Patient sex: F
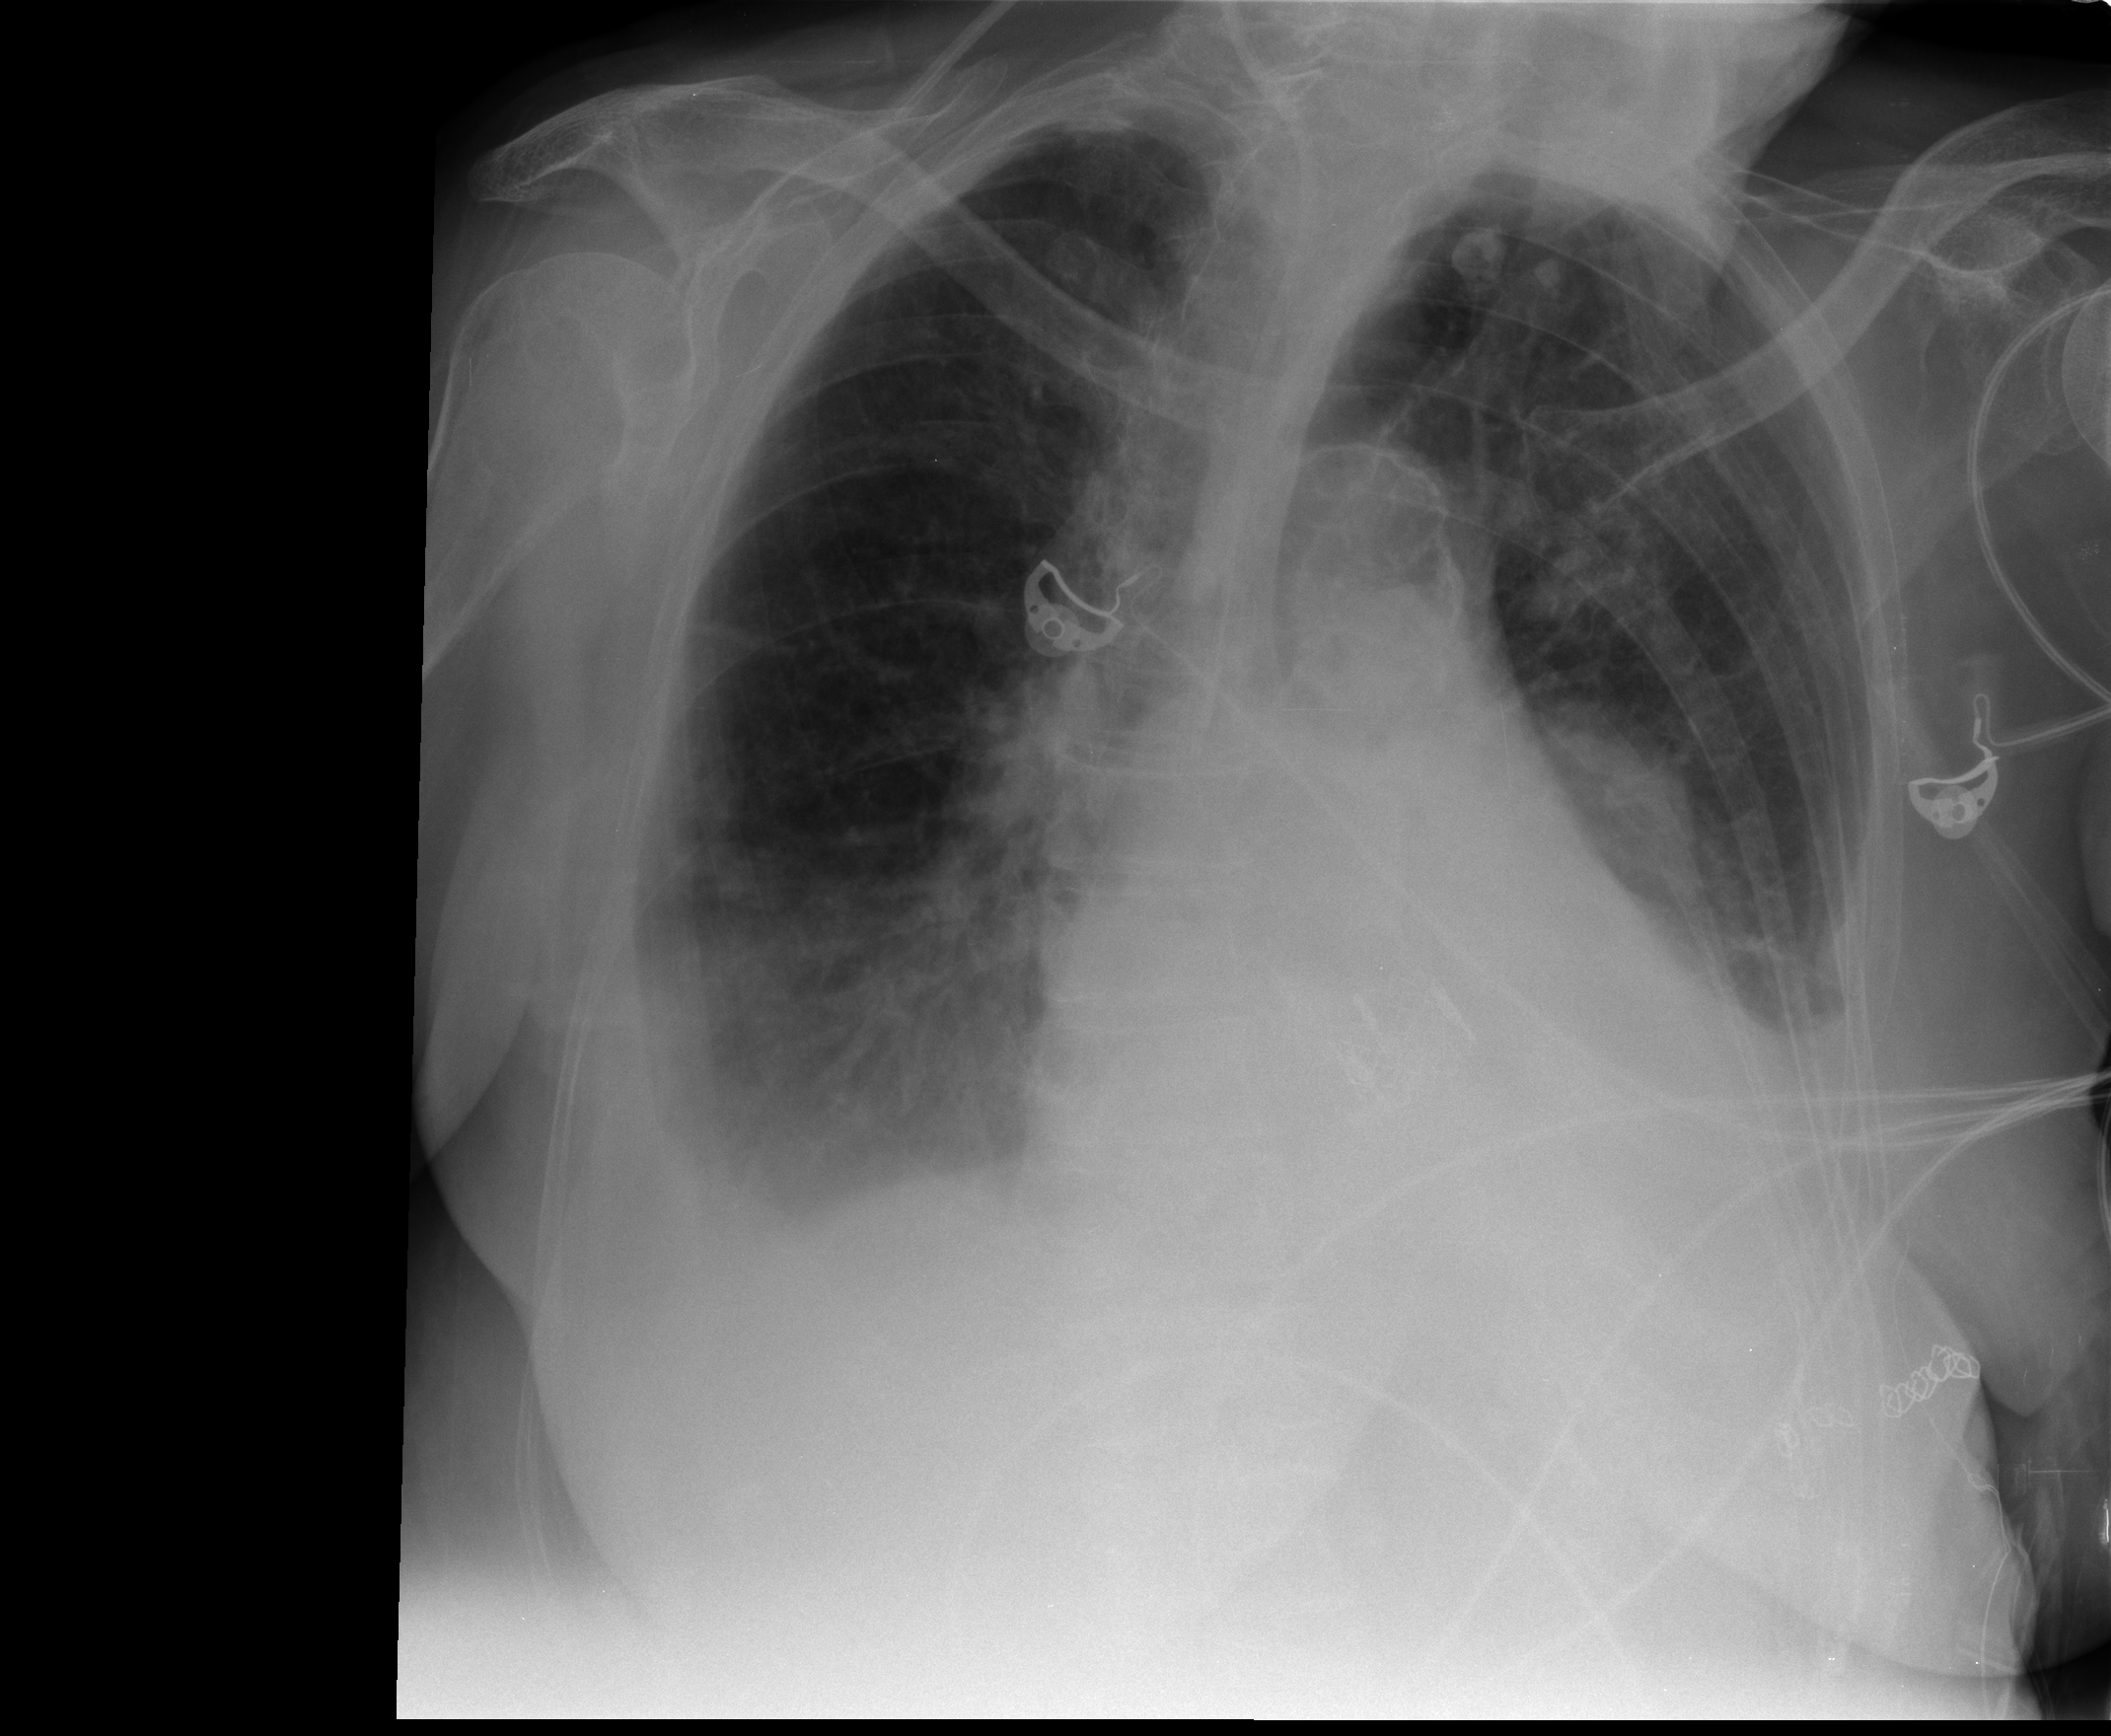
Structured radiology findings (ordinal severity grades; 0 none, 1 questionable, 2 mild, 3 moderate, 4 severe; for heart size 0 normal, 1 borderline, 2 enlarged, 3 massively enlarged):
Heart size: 2
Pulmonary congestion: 2
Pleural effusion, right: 2
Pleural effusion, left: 3
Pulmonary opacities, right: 0
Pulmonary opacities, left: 0
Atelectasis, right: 2
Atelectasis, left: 2